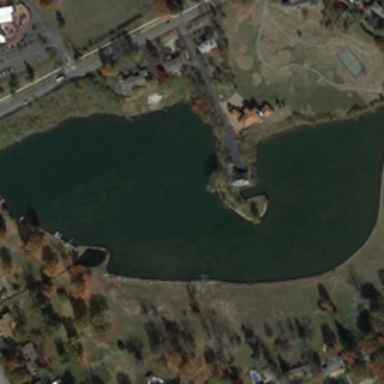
The pond is neatly divided into many parts .